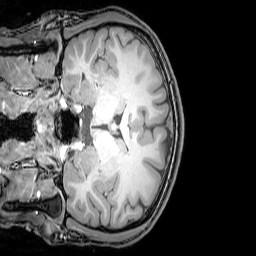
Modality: T1w
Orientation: coronal
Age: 22
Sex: male
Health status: healthy
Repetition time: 0.081 s
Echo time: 0.037 s